Question: I have a set of points in a 2D plane. I need to detect only the points that belong to the shape that borns from the union of this subset of points in order to cover the largest area: that is, the boundary points.
The following figure is an example:

The red points are those ones I need to detect.
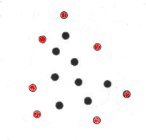
Answer: What you need is called <URL> to calculate it.